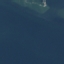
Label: SeaLake